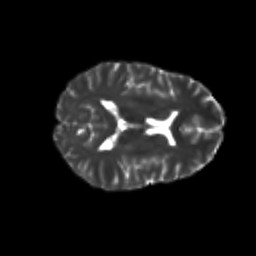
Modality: T2w
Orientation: axial
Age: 26
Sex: female
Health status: healthy
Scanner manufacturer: philips
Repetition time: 7.389 s
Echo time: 0.08599 s